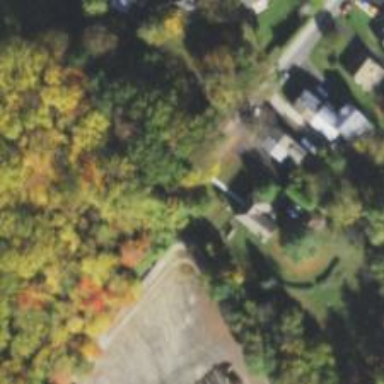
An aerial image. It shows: Driveway.